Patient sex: M
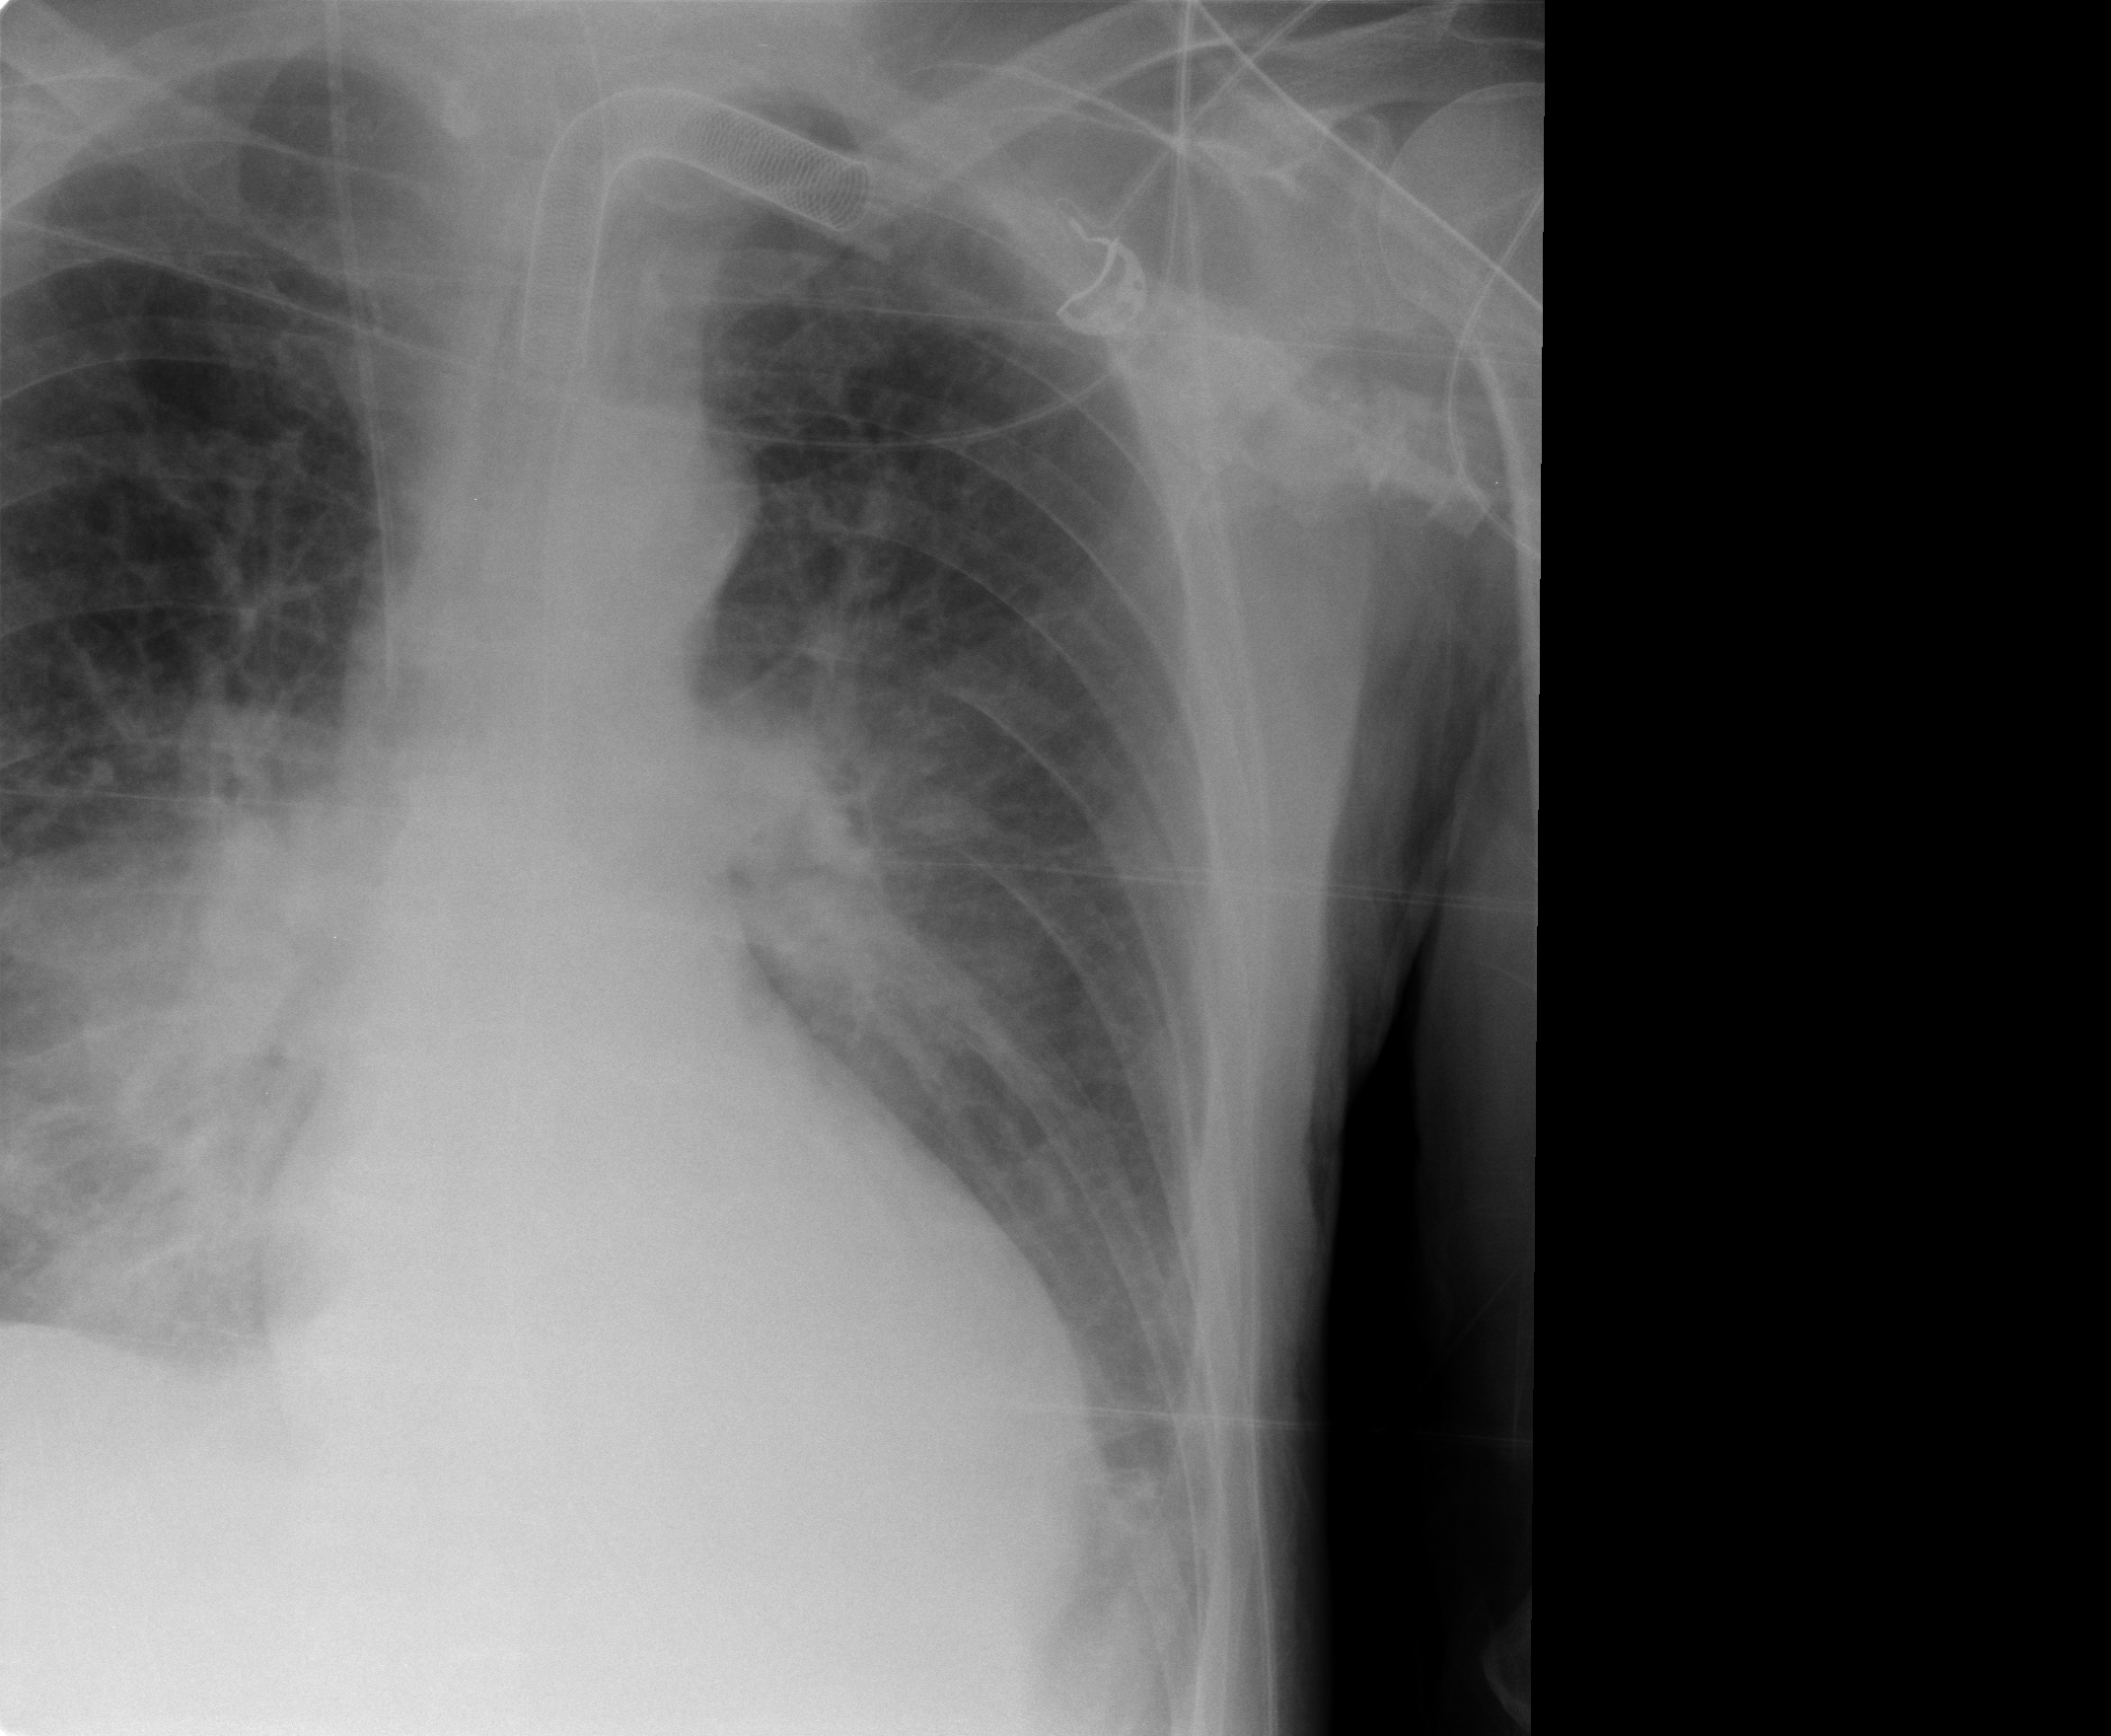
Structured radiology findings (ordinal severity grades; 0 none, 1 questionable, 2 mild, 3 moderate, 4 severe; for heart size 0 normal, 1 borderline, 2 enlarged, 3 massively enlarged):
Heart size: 0
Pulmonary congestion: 2
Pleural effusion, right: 2
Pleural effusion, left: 2
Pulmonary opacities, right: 2
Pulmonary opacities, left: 2
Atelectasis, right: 2
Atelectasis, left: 2